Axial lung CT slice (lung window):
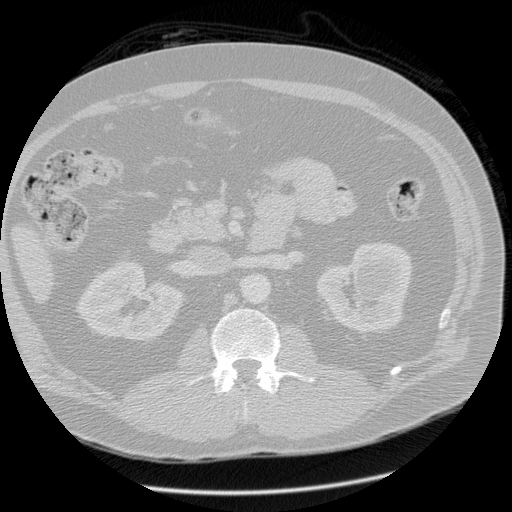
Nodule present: no